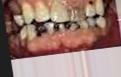
Condition: Caries